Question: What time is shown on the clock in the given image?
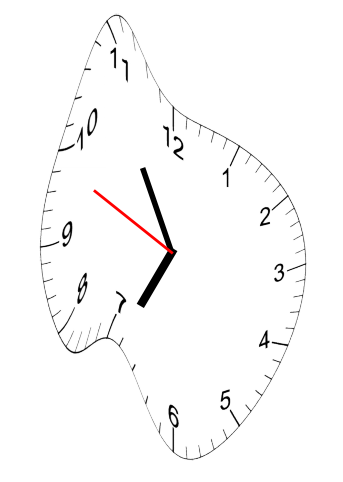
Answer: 06:54:49